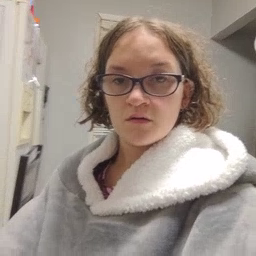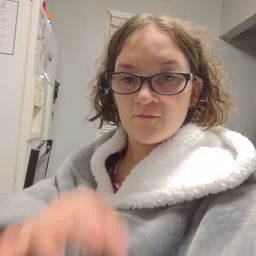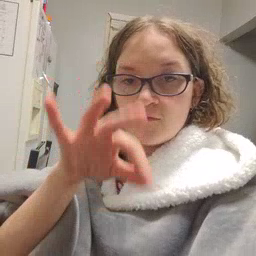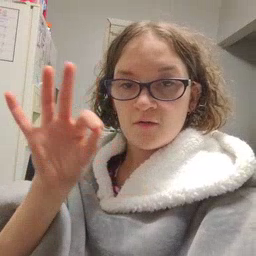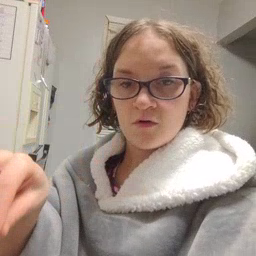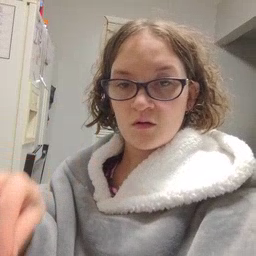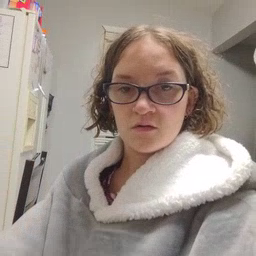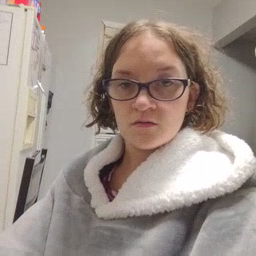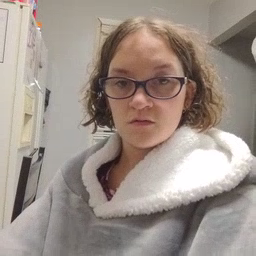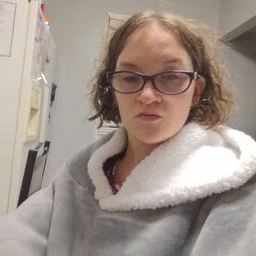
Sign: frenchfries